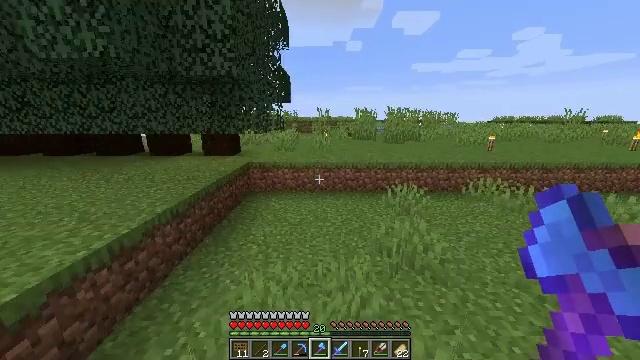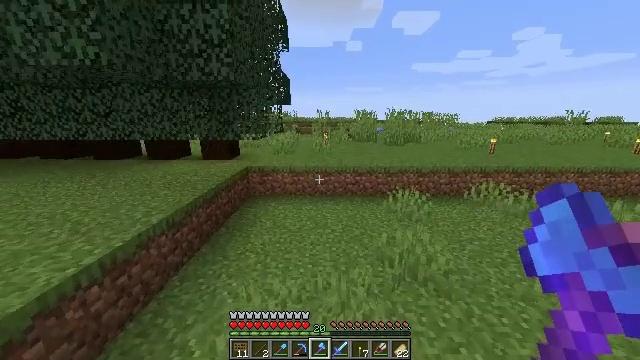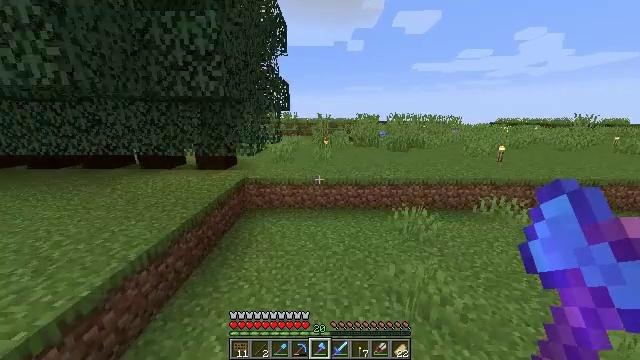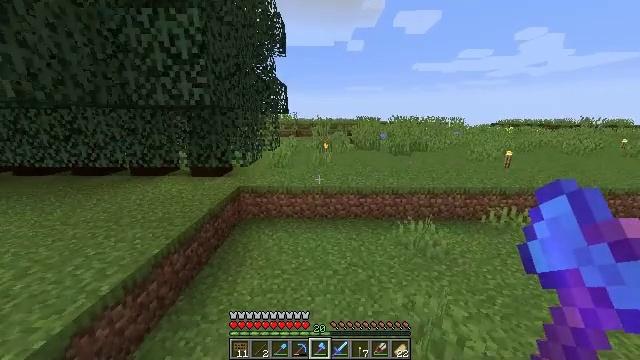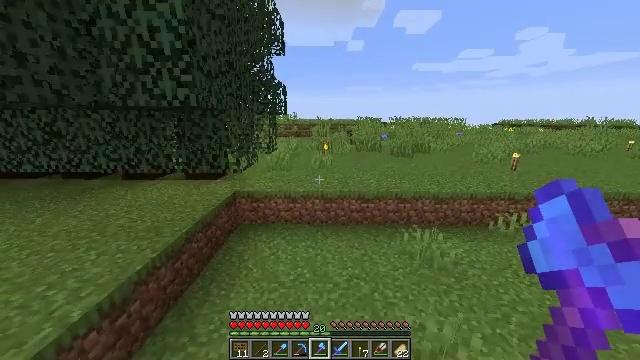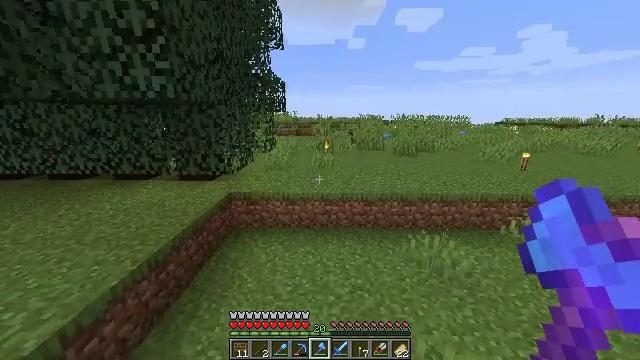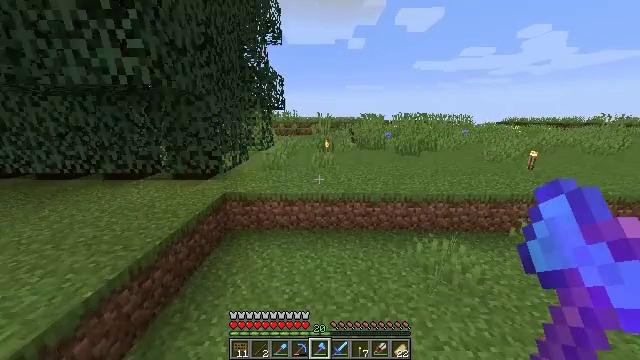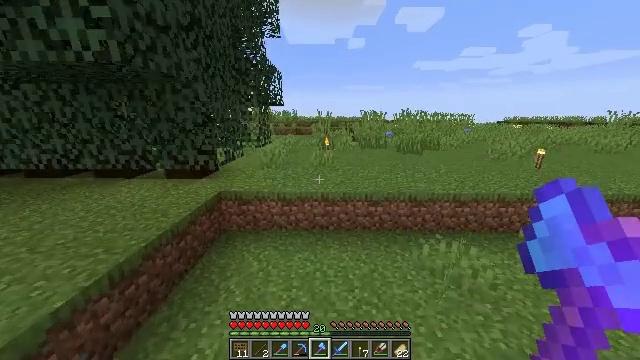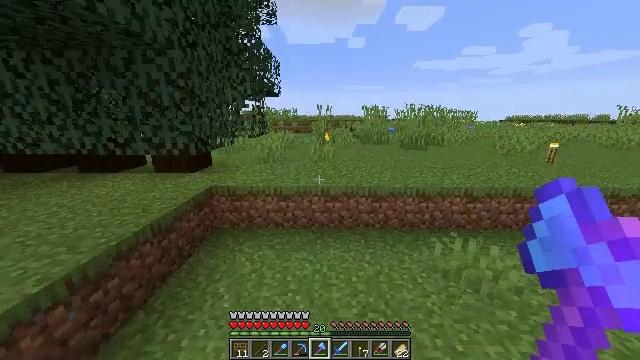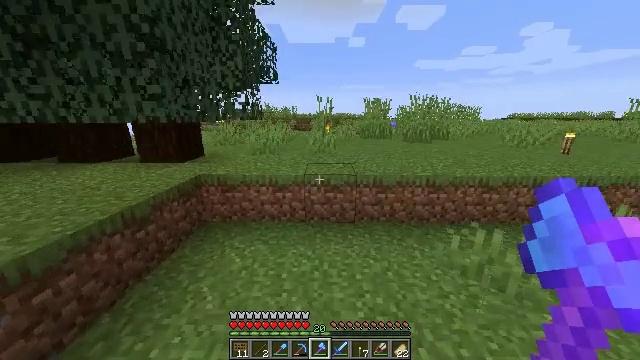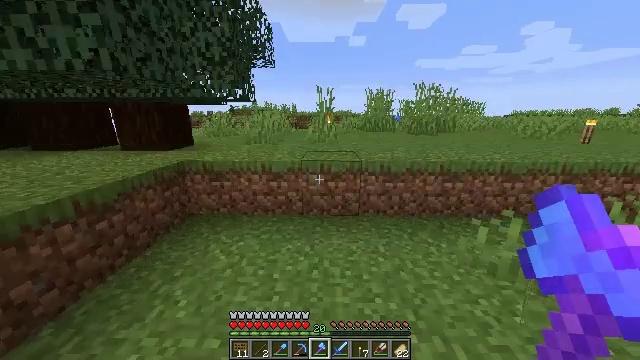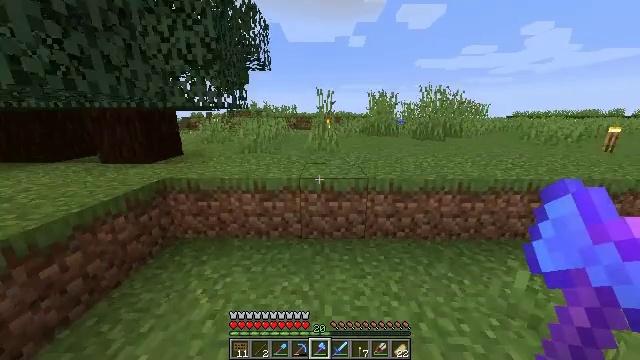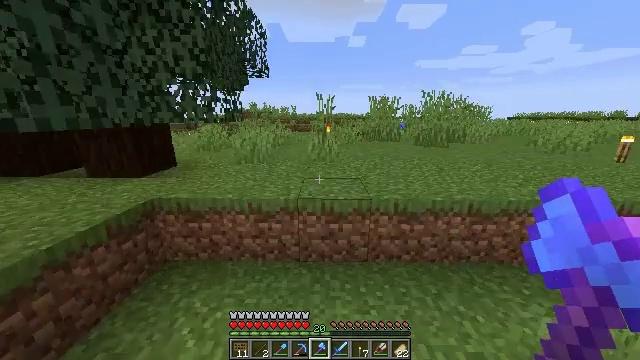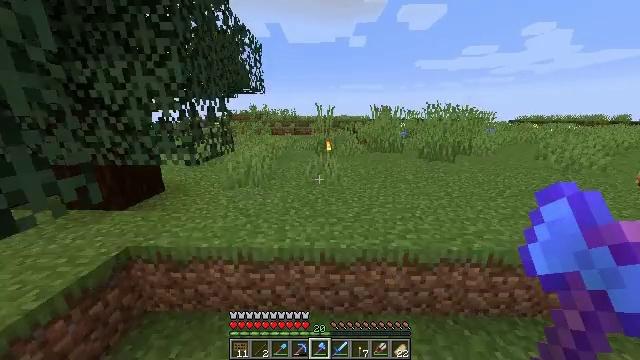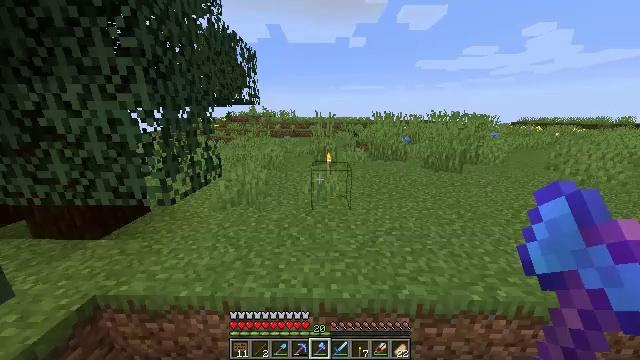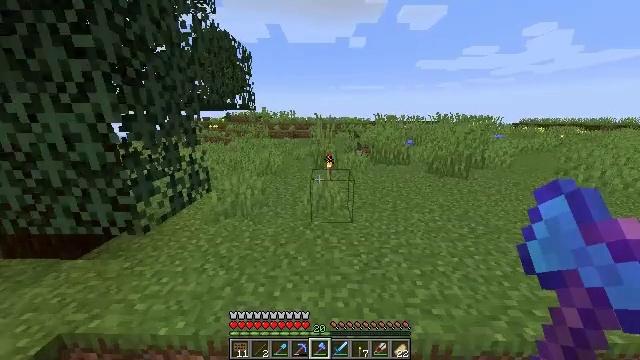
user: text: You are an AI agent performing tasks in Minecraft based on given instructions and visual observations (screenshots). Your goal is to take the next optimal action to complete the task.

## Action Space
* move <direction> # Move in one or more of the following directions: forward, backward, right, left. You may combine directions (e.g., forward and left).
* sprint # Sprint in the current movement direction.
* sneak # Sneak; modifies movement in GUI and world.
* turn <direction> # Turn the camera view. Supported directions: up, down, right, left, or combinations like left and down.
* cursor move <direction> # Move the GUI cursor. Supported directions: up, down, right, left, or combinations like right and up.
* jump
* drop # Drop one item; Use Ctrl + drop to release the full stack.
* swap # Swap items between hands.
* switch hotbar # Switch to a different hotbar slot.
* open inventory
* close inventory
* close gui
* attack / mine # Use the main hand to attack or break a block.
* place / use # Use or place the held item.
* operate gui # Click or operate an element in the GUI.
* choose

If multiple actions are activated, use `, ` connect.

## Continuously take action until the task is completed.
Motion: motion action
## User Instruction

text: Remove the torch from its spot.
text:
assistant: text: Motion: move forward, sprint, jump
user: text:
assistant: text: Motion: move forward, jump
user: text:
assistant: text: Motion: move forward, jump
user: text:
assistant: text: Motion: move forward, jump
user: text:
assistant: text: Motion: move forward, jump
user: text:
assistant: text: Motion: move forward, jump
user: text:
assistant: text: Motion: move forward, jump
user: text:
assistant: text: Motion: move forward, jump
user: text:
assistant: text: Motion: move forward, jump
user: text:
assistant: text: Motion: move forward, sprint, jump
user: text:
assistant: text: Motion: move forward, sprint, jump
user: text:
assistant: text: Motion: move forward, sprint, jump
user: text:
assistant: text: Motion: move forward, sprint, jump
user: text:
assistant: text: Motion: move forward, jump
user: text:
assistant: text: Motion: move forward, jump
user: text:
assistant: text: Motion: move forward, jump
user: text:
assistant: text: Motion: move forward, jump
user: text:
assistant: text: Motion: move forward, jump
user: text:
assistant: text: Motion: move forward, jump
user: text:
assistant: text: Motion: move forward, jump
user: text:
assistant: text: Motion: move forward, sprint, jump
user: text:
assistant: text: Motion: move forward, sprint, jump
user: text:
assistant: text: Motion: move forward, sprint, jump
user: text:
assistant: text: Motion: move forward, sprint, jump
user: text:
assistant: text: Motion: move forward, sprint, jump
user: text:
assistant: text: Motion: move forward, jump
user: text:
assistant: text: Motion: move forward, jump
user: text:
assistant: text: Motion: move forward, jump
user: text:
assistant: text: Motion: move forward, jump
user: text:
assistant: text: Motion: move forward, jump